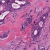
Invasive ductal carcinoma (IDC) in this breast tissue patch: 1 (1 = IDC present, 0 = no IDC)